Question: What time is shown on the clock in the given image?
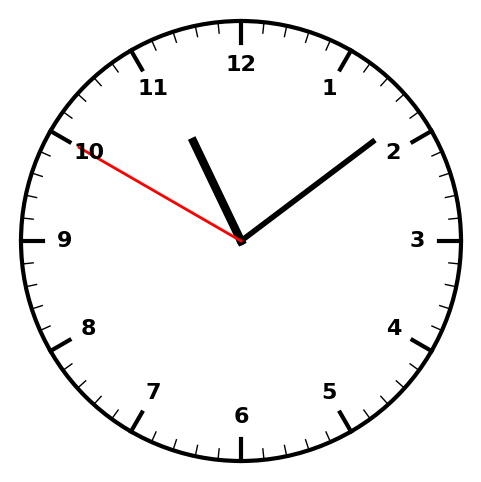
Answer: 11:08:50